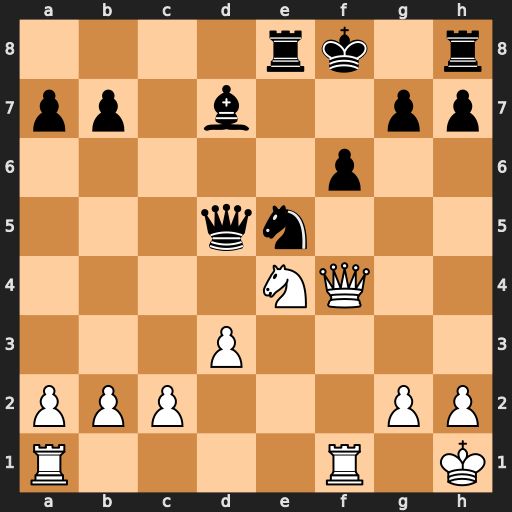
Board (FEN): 4rk1r/pp1b2pp/5p2/3qn3/4NQ2/3P4/PPP3PP/R4R1K
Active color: w
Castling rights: -
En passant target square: -
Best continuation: Nxf6 gxf6 Qxf6+